七年级 · 度量几何学
(本小题 8.0 分)

在数轴上, 点 $A$ 表示的数是 -30 , 点 $B$ 表示的数是 170 .

(1)一只电子青蛙 $M$, 从点 $B$ 出发, 以每秒 4 个单位长度的速度向左运动, 同时另一只电子青蛙 $N$, 从点 $A$ 出发以每秒 6 个单位长度的速度向右运动.假设它们在点 $C$ 处相遇, 求点 $C$ 表示的数. (2)两只电子青蛙在点 $C$ 处相遇后, 继续沿原来的运动方向运动.当电子青蛙 $M$ 到达点 $A$ 时, 问:电子青蛙 $N$ 处在什么位置.

(3)如果电子青蛙 $M$ 从点 $B$ 出发向右运动的同时, 电子青蛙 $N$ 也向右运动. (1)中其他条件不变,假设它们在点 $D$ 相遇, 求点 $D$ 所表示的数.
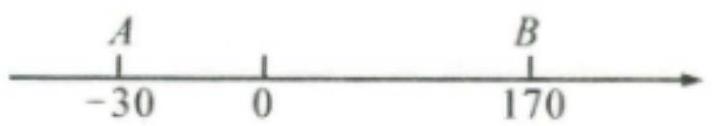
解析: 略